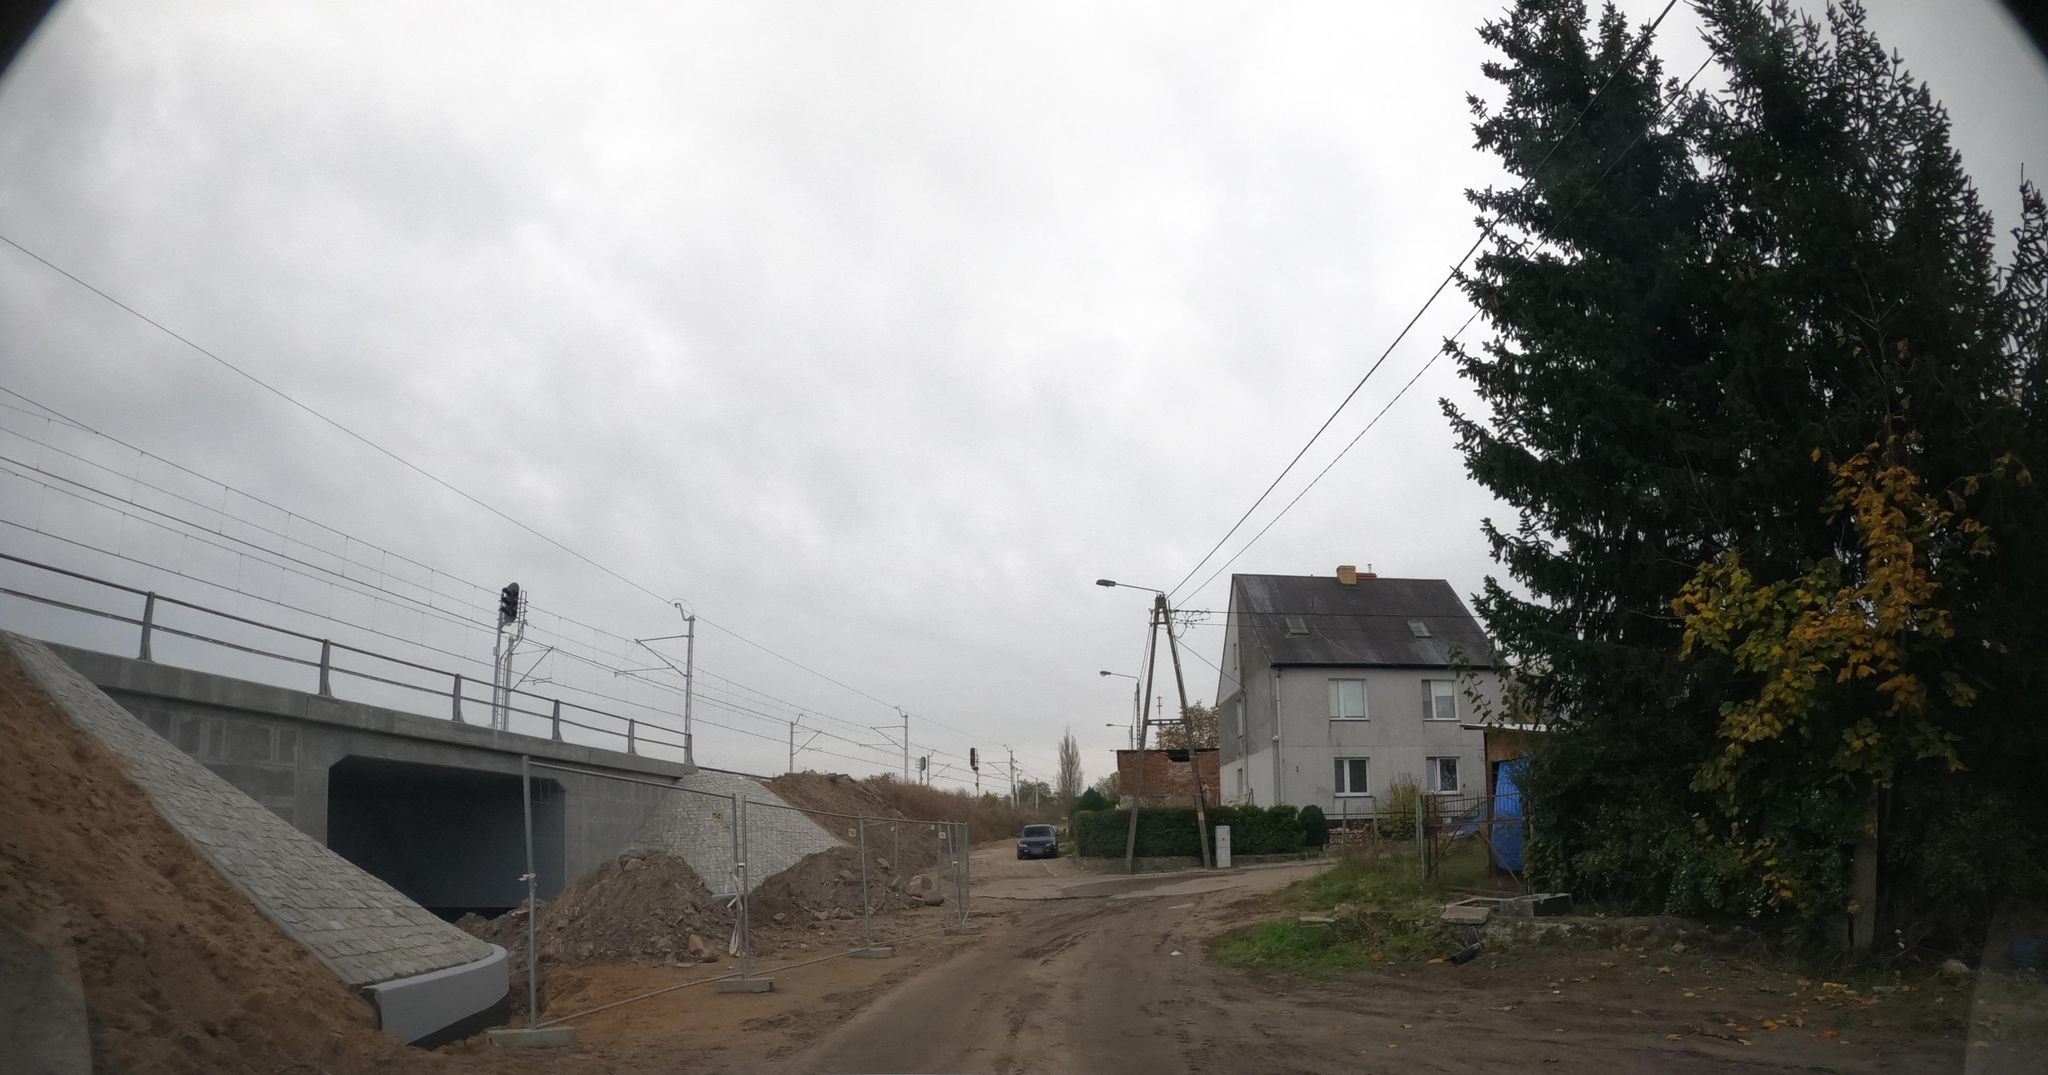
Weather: foggy
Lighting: day
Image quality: slightly poor
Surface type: driving surface
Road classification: track, residential
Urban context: low density rural
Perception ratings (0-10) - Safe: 2.71, Lively: 1.02, Beautiful: 4.2, Boring: 6.15, Depressing: 7.64, Wealthy: 0.95